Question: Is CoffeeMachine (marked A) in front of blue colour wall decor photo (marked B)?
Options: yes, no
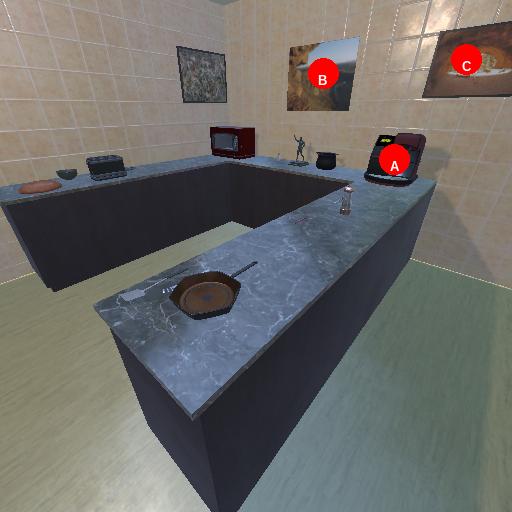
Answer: yes